Question: I have made my first attempt at using dependency injection to loosely couple a new application. My problem is how to pass status information back to the user. In the old days with all the code crammed into the GUI it was pretty easy if very messy and unmaintainable. The arrangement of classes is something like this (please do not check my UML skills - they are non existent):

If we take the right hand side. The AirportsInformationRepository just stores data and makes it available to the Controller when asked. At the start it gets the information using the Persist class to get files matching a given filter from the users hard drive. It uses the decompiler to extract information from a file. All this works fine and the information itself gets to the GUI as it should.
My problem is, in parallel, how to tell the user what is happening. This can occur in the decompiler, for example, if the file it gets cannot be decompiled or perhaps contains no data. It can occur in the Persist class if the config file is telling lies and some folder does not exist. Such issues should not stop the process unless there is a fatal error.
If there is a fatal error then it needs to get back to the user at once and the overall process should stop. Otherwise warnings can be collected through the process somehow and then displayed when the scan is completed.
I am familiar with logging and the application does have a logger that is monitoring the application for unhandled exceptions and other failures. This writes to disk and I use this like most would to deal with bugs. I don't want to use this for status reporting to the user since to be honest nothing is wrong with the app if a file is not found or the user entered an invalid path to the config file.
I have considered:
- - - -
So to summarise. What is the best way to accumulate 'business as usual' status information and give it to the GUI at the end of a scan, at the same time being able to stop on a fatal issue.
Thanks in advance for reading this. Apologies for the length of the post.
I should have said that the app is using NET 3.5. I would change this to get an elegant solution but....
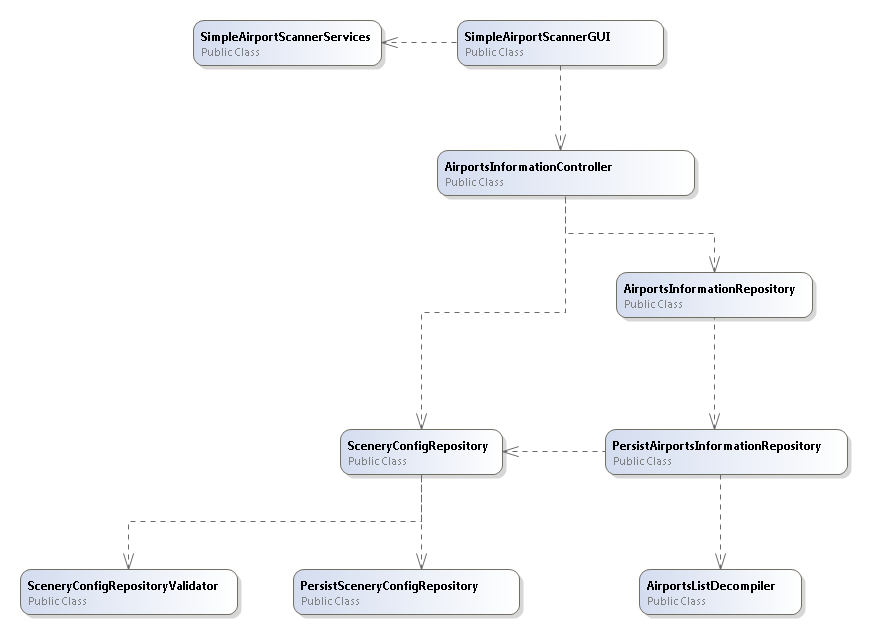
Answer: When you deal with a typical "flow" of processing, possibly even multithreaded/concurrent processing flow the best approach to take is "mailslots"/message pumps. By exchaging messages you can easily coordinate multiple layers of your application and that includes reporting errors, notifying the next chain of command etc.. I do not mean Windows messages, I mean something like:
'''
public abstract class Message
{
public abstract void Process();
}
'''
Then:
'''
public class MessageQueue
{
private Queue m_Queue;
public void Post(Message msg) {....}
public void Process() {.....}
}
'''
Then you allocate a MessageQueue on every thread/processing tier of your app and pass messages like so:
'''
GUIMessageQueue.Post(
new ErrorMessage("Internal async file reader ran out of buffer"));
'''
On GUI thread put a timer that read GUI queue and calls it's Process().
Now you can create many Message-derived work items to execute various tasks that very easily orchestrate between threads/logical tiers. Also, messages may contain references for datapieces that they relate to:
public AirplaneLandedMessage: Message
{
public Airplane Plane ......
}
Here is some real code that I use in massively parallel chain-processing system:
'''
/// <summary>
/// Defines a base for items executable by WorkQueue
/// </summary>
public interface IWorkItem<TContext> where TContext : class
{
/// <summary>
/// Invoked on an item to perform actual work.
/// For example: repaint grid from changed data source, refresh file, send email etc...
/// </summary>
void PerformWork(TContext context);
/// <summary>
/// Invoked after successfull work execution - when no exception happened
/// </summary>
void WorkSucceeded();
/// <summary>
/// Invoked when either work execution or work success method threw an exception and did not succeed
/// </summary>
/// <param name="workPerformed">When true indicates that PerformWork() worked without exception but exception happened later</param>
void WorkFailed(bool workPerformed, Exception error);
}
/// <summary>
/// Defines contract for work queue that work items can be posted to
/// </summary>
public interface IWorkQueue<TContext> where TContext : class
{
/// <summary>
/// Posts work item into the queue in natural queue order (at the end of the queue)
/// </summary>
void PostItem(IWorkItem<TContext> work);
long ProcessedSuccessCount{get;}
long ProcessedFailureCount{get;}
TContext Context { get; }
}
'''